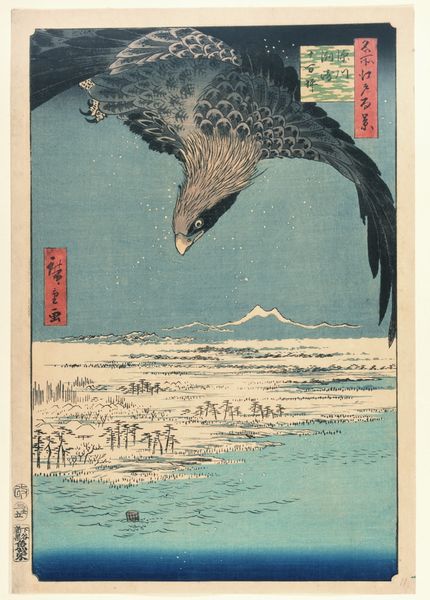
Titel: Die Jumantsubo-Ebene in Fukagawa Susaki, Blatt 107 aus der Serie: 100 berühmte Ansichten von Edo
Künstler: Utagawa Hiroshige
Standort: Hamburg
Institution: Museum für Kunst und Gewerbe Hamburg
Schlagwörter: falke, nackt, vogel, wasser, landschaft, rot, schnee, federn, ebene, horizont, holzschnitt, schnabel, berge, gebirge, schriftzeichen, druckgraphik, sterne, druckgrafik, krallen, zeit, farbholzschnitt, asia, edo, reproduktionen, sturzflug, druckerzeugnisse, vögel, ukiyo, tsukuba